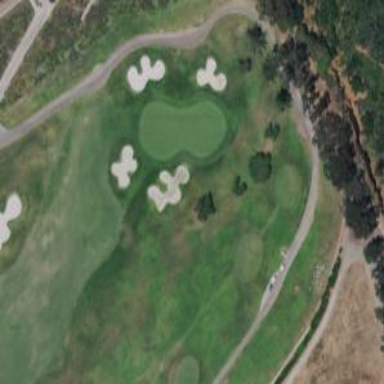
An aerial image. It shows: View of golf hole.